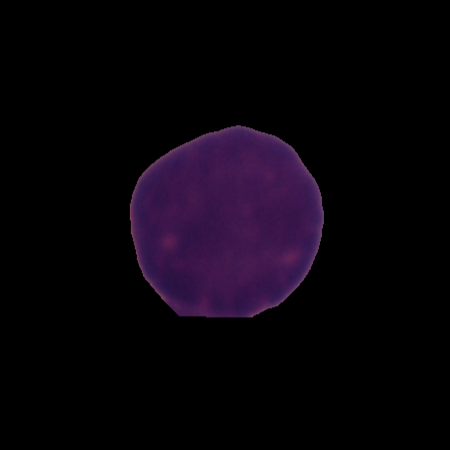
Label: healthy